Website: lowes
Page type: payment
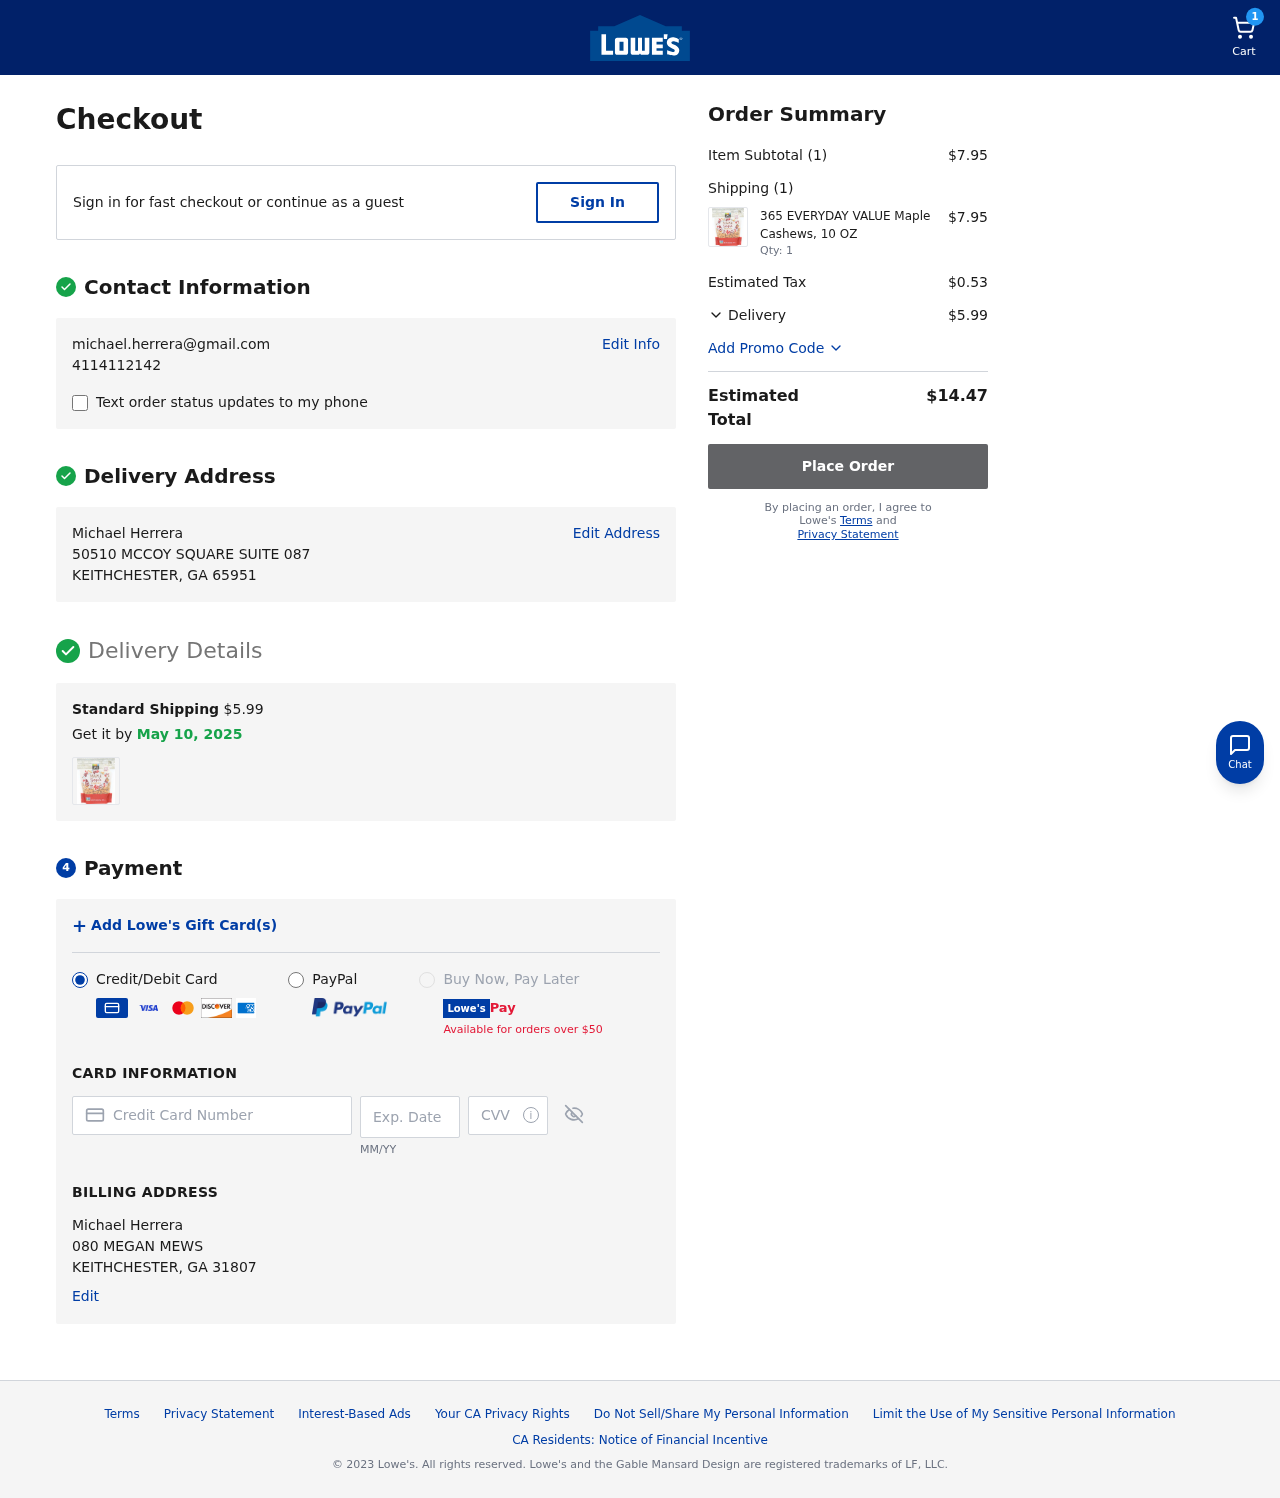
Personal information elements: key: PII_CARD_CVV
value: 8977
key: PII_CARD_EXPIRY
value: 04/30
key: PII_CARD_NUMBER
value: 3718 8901 6437 235
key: PII_CITY_STATE_ZIP2
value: KEITHCHESTER, GA 31807
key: PII_EMAIL
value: michael.herrera@gmail.com
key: PII_FULLNAME
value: Michael Herrera
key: PII_FULLNAME2
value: Michael Herrera
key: PII_PHONE
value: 4114112142
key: PII_STREET
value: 50510 MCCOY SQUARE SUITE 087
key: PII_STREET2
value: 080 MEGAN MEWS
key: PII_CITY_STATE_ZIP
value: KEITHCHESTER, GA 65951
Product elements: key: PRODUCT1_NAME
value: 365 EVERYDAY VALUE Maple Cashews, 10 OZ
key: PRODUCT1_PRICE
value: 7.95
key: PRODUCT1_QUANTITY
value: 1
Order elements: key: ORDER_NUM_ITEMS
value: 1
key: ORDER_SHIPPING_COST
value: $5.99
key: ORDER_DELIVERY_DATE
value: May 10, 2025
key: ORDER_SUBTOTAL
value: $7.95
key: ORDER_NUM_ITEMS2
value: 1
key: ORDER_TAX
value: $0.53
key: ORDER_SHIPPING_COST2
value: $5.99
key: ORDER_TOTAL
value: $14.47